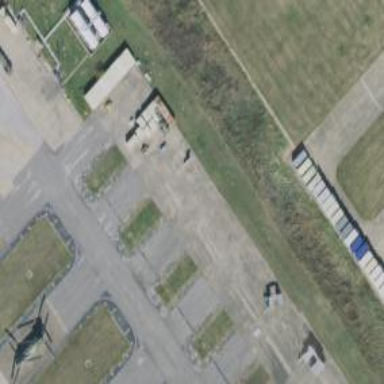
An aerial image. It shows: View of taxiway at the airport.